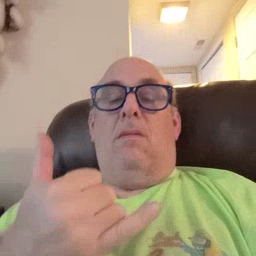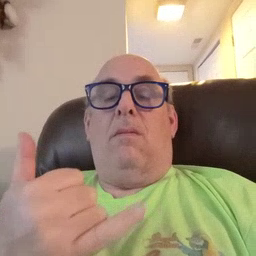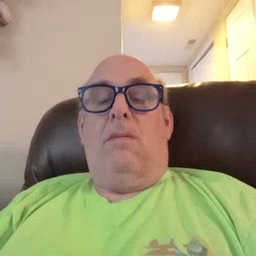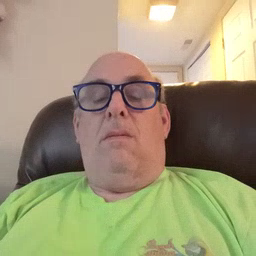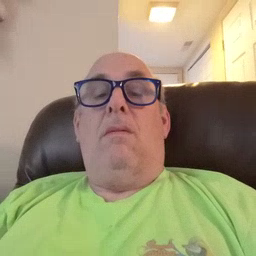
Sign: now